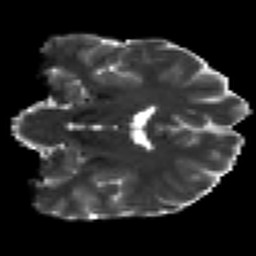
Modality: T2w
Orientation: coronal
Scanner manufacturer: siemens
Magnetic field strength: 3 T
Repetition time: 7.8 s
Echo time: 0.09 s